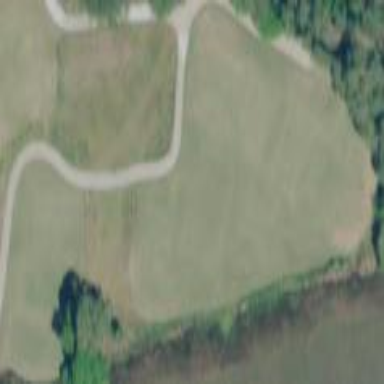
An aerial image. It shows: Rough area on grassy golf course.